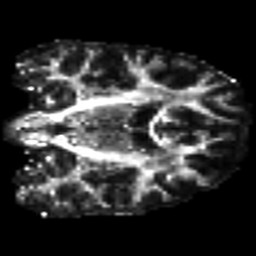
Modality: FA
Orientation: coronal
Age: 46
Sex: male
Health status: ill
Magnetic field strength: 3 T
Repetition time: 9 s
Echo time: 0.093 s